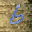
Label: 6